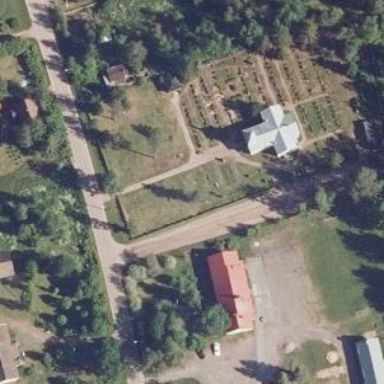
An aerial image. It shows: Historical site featuring war memorial.